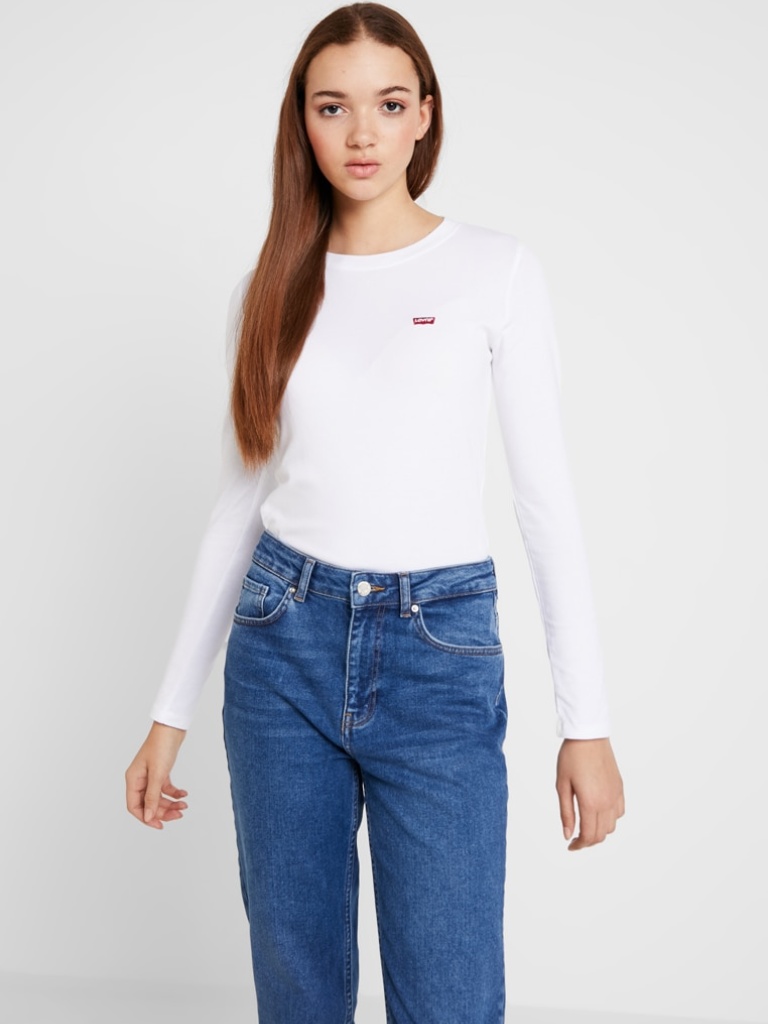
cotton tight a long-sleeved with the sleeves down hip length Fully Tucked in crew t-shirt